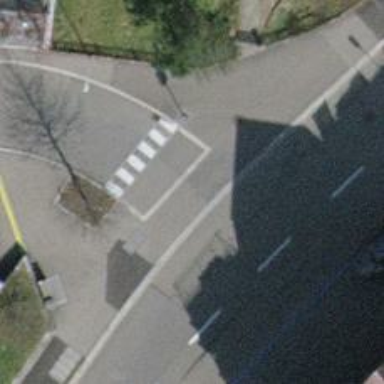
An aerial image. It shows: Unmarked crossing with traffic calming table.